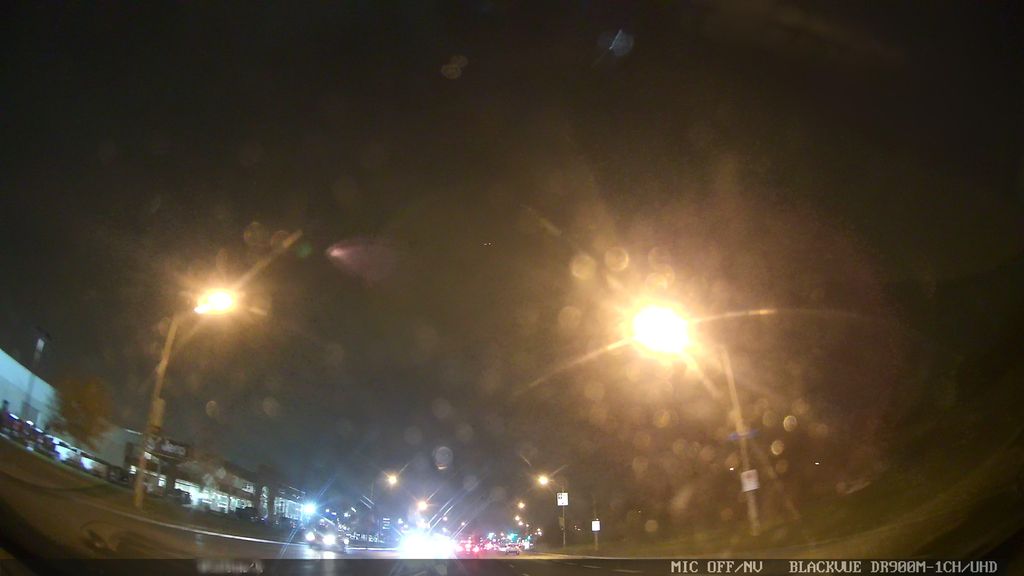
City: toronto